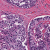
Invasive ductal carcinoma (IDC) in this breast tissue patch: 0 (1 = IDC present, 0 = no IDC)